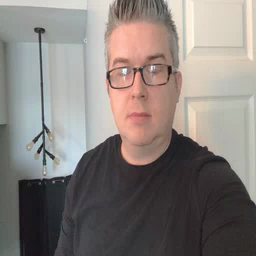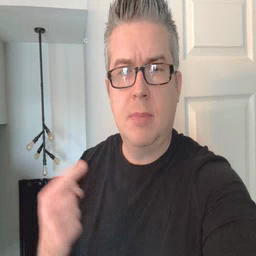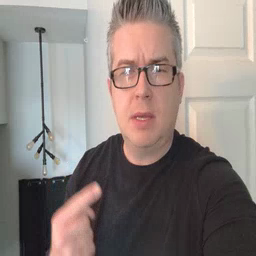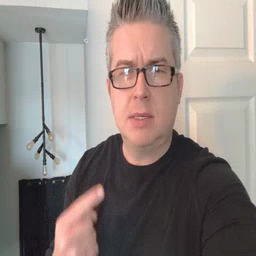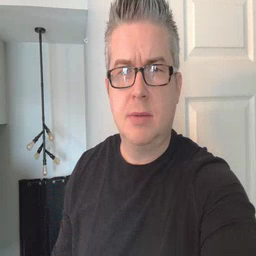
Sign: owie